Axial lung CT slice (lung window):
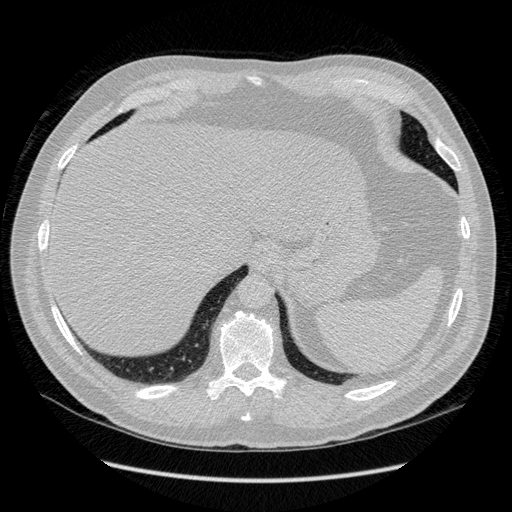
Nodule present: no